Contrast-enhanced CT slice 87 of 109
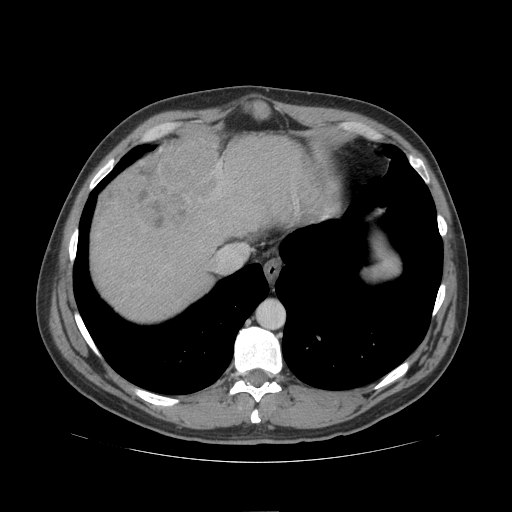
Segmented voxel counts for this case:
Liver: 1189685 voxels
Tumor mass: 153718 voxels
Portal vein: 1955 voxels
Abdominal aorta: 5174 voxels